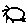
Label: sun